Question: I have this CSS class that styles using gradients:
'''
.zui-btn
{
padding:5px 15px; margin:0; border:1px solid #ccc;text-shadow: 0px 1px #fff; text-align:center;
background: #ffffff;
background: -moz-linear-gradient(top, #ffffff 0%, #dddddd 100%);
background: -webkit-gradient(linear, left top, left bottom, color-stop(0%,#ffffff), color-stop(100%,#dddddd));
background: -webkit-linear-gradient(top, #ffffff 0%,#dddddd 100%);
background: -o-linear-gradient(top, #ffffff 0%,#dddddd 100%);
background: -ms-linear-gradient(top, #ffffff 0%,#dddddd 100%);
background: linear-gradient(to bottom, #ffffff 0%,#dddddd 100%);
filter: progid:DXImageTransform.Microsoft.gradient(startColorstr='#ffffff', endColorstr='#dddddd');
}
'''
I have it applied to a link and a button. But the result doesn't come through in IE8, IE9 for the link. See <URL>
'''
<a href="#" class="zui-btn">Modify</a>
<button type="button" class="zui-btn">Hello World</button>
'''

What am I doing wrong?
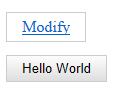
Answer: It's a bug you can workaroung by setting the display to 'inline-block'.
Don't ask me why.